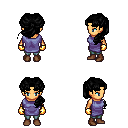
a pixel art fantasy rpg character, female body template, human, tanned skin, chain tabard jacket, teal pants, black princess hairstyle, gold gloves, brown shoes, four views (front, back, left, right), 2x2 character sprite sheet, small pixel art, hard edges, no anti-aliasing